Question: I have a custom UITextField with a UIImage as a background. Now when I type in a text into this UITextField and the cursor is blinking I get this:

I don't want to have a white image on the cursor blinking as it destroys the aesthetics.
I tried playing around with this and tried setting the background view to have the same color as the image, however the issue is that the UITextField shape is always a rectangle. How do I solve this?
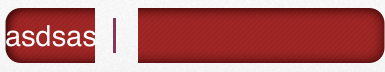
Answer: Have you tried setting 'textField.backgroundColor = [UIColor clearColor]'?
You can use a UIImageView for the image and then add a UITextField as a subview with clear background. Just create 'UIImageView *imageView' and 'UITextField *textField', either programmatically or in the IB. If you go programmatically, use '[imageView addSubview:textField];' and set the frame as you like. In the IB, just drop the 'textField' onto the 'imageView' and align it as you like.